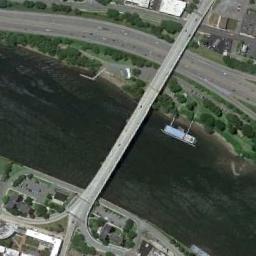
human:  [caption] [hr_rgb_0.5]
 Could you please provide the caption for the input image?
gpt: There is a bridge with a boat over the river next to some buildings and a road .

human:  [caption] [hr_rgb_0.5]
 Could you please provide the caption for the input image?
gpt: A bridge built on a dark blue river and some green plants on the point bar .

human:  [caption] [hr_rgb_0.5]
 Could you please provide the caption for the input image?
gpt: A bridge connects the land on both sides of the turquoise water  There are many buildings and roads on the land  There are three roads on one side of the bridge .

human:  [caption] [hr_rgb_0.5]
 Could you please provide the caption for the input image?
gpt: It was a two-way bridge, And the water in the river was black .

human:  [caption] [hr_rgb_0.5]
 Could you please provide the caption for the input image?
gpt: Lots of green plants are around the bridge .